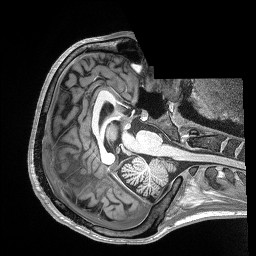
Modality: T1w
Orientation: axial